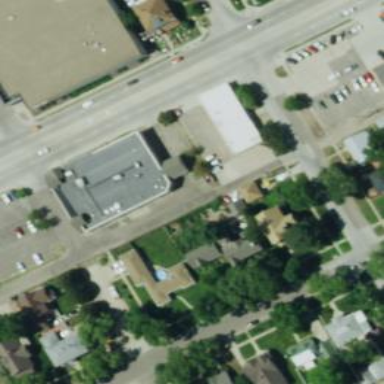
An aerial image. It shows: Building.